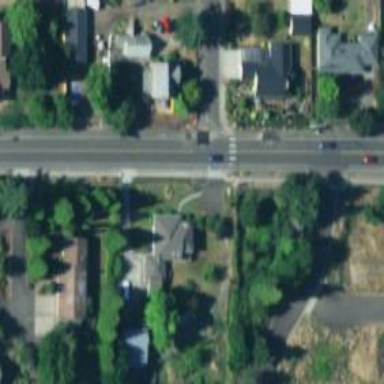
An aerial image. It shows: Marked crossing on the road.